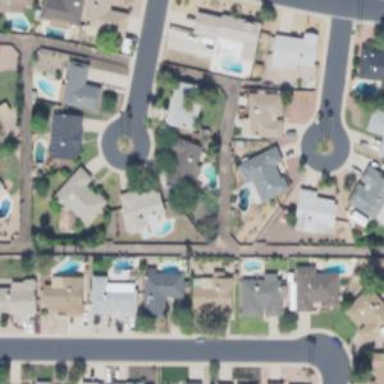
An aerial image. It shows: Alley classified as service road.